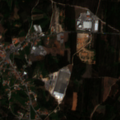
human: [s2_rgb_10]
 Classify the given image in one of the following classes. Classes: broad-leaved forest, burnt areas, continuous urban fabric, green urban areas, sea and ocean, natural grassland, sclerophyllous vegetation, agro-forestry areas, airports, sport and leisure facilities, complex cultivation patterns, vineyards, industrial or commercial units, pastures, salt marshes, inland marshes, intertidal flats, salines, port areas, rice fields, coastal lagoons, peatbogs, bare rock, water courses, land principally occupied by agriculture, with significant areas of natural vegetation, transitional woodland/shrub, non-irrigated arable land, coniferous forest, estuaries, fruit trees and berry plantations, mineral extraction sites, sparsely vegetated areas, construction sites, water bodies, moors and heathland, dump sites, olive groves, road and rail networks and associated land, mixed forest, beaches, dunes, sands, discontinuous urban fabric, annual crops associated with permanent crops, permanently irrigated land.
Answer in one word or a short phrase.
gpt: discontinuous urban fabric, industrial or commercial units, mixed forest